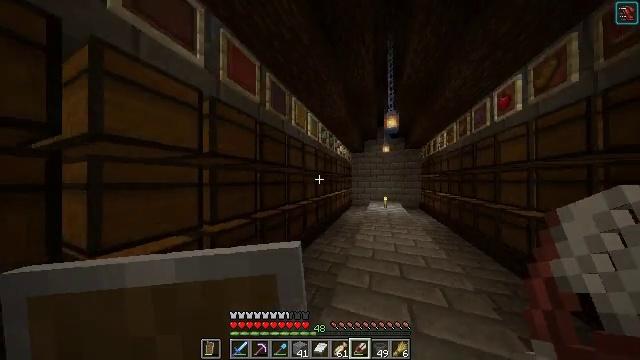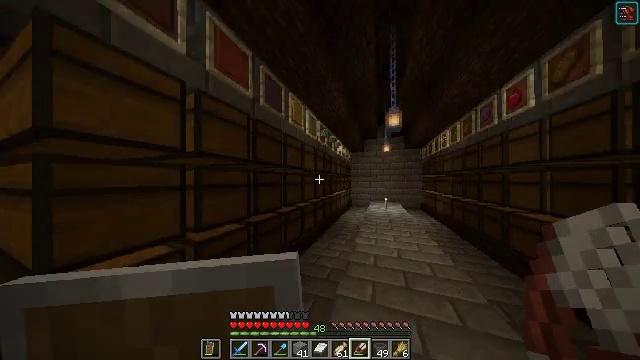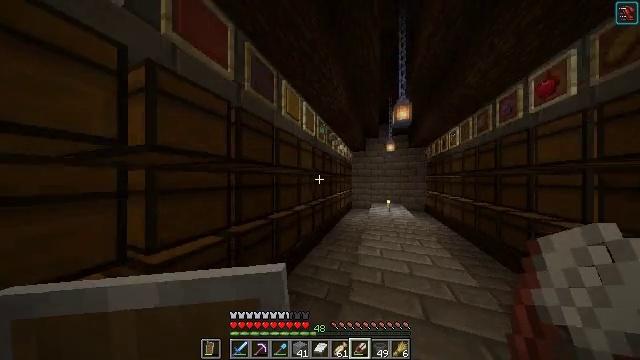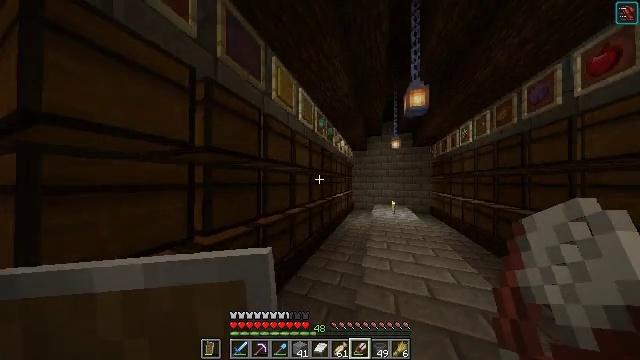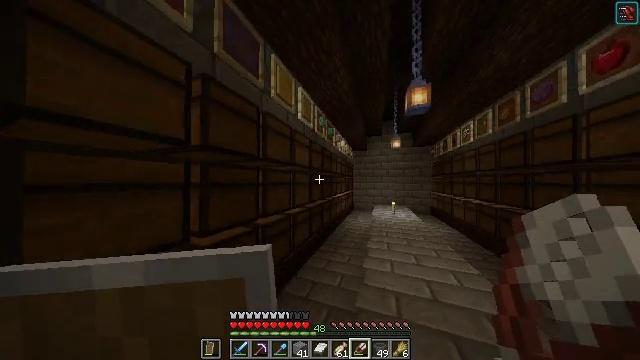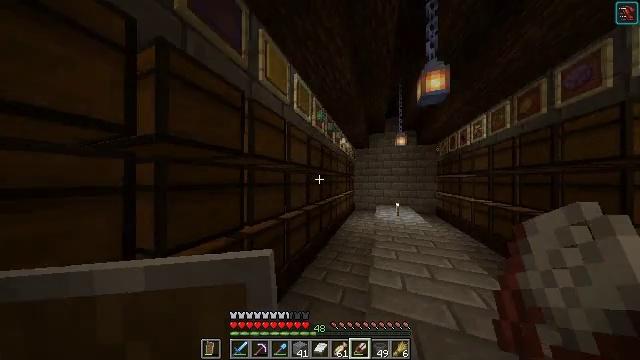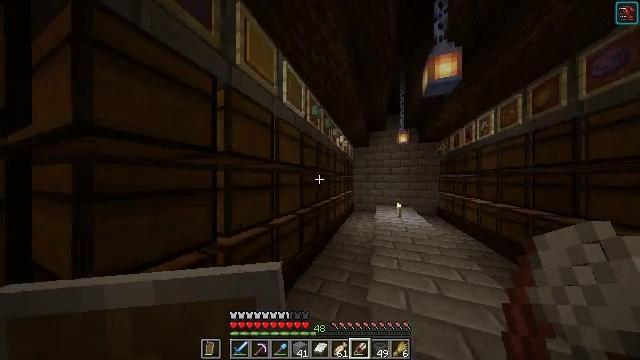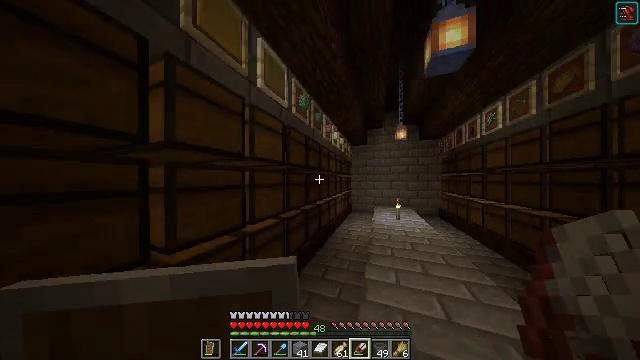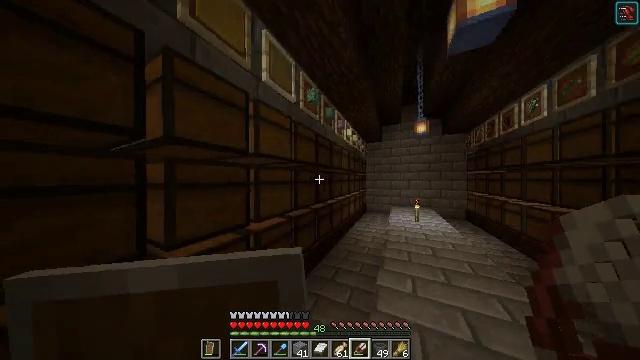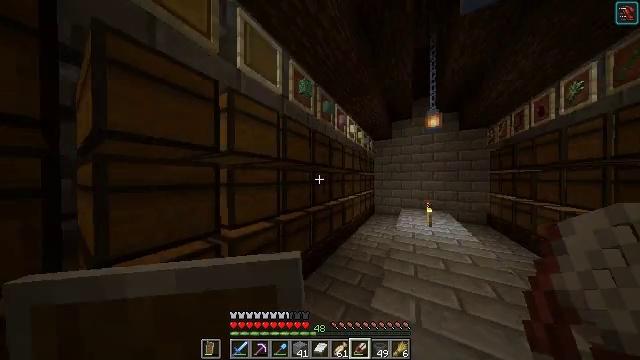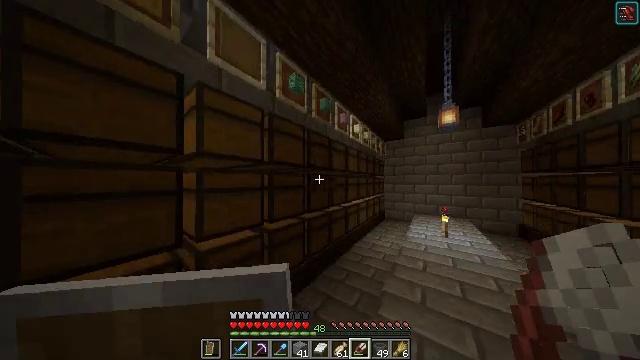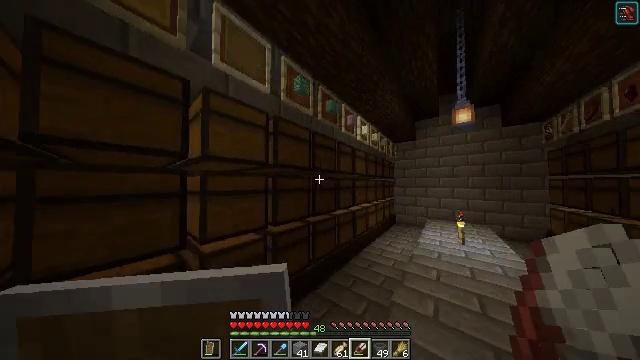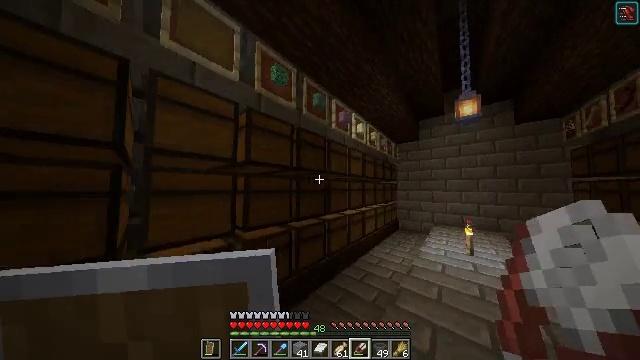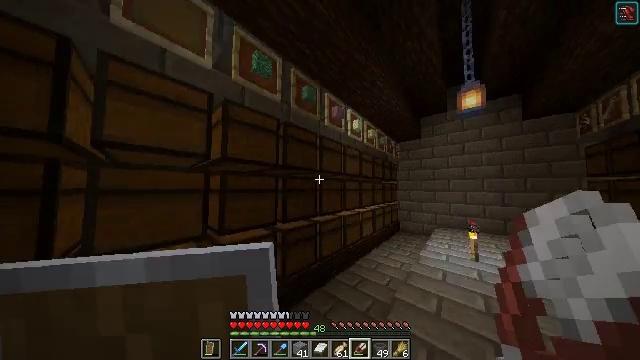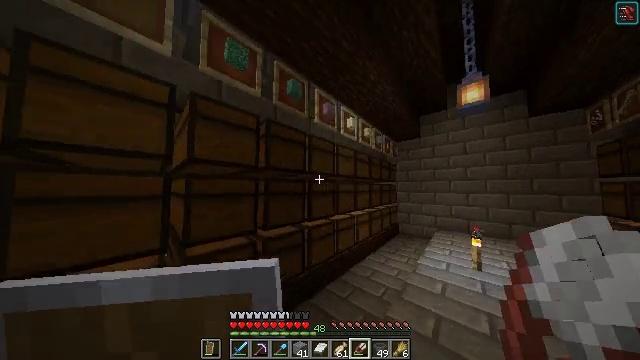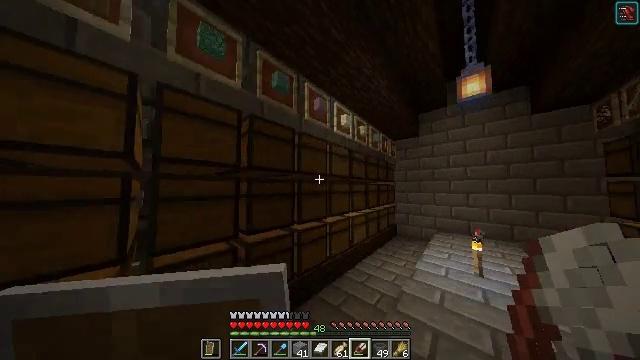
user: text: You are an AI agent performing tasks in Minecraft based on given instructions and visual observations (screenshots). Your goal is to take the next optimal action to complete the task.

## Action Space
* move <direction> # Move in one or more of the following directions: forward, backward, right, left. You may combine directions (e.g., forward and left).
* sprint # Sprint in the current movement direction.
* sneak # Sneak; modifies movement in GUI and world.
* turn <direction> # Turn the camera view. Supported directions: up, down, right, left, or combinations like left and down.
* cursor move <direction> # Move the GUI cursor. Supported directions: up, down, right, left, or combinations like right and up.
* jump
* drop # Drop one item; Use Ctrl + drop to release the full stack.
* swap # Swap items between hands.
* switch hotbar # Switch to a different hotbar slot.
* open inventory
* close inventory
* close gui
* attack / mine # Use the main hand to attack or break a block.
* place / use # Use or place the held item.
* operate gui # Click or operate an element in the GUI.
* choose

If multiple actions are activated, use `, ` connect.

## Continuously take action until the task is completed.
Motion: motion action
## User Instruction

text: Use ice blocks to craft packed ice in the crafting table.
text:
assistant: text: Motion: move forward
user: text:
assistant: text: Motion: move forward
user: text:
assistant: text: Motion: move forward
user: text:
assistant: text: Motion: move forward
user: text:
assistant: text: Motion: move forward and move right
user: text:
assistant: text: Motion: move forward and move right
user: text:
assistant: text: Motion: move forward and move right
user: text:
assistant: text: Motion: move forward and move right, turn left
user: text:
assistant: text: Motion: move forward and move right, turn left
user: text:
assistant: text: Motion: move forward and move right, turn left
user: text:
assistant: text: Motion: move forward and move right, turn left and up
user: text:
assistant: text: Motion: move forward and move right, turn left and up
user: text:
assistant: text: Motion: move forward and move right, turn left
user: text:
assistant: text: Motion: move forward and move right
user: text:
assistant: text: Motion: move forward and move right
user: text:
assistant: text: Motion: move forward and move right
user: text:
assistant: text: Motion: move forward and move right
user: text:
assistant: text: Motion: move forward and move right
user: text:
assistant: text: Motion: move forward and move right
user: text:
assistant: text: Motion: move forward and move right
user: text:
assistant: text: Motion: move forward and move right
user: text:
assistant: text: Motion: move forward and move right
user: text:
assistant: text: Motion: move forward and move right
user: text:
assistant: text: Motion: move forward and move right, turn left
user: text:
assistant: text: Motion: move forward and move right, turn left and up
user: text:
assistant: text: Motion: move forward, turn left and up
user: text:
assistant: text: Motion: turn left and up
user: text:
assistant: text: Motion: turn left and up
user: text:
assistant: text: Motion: turn left and up
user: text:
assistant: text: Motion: turn left